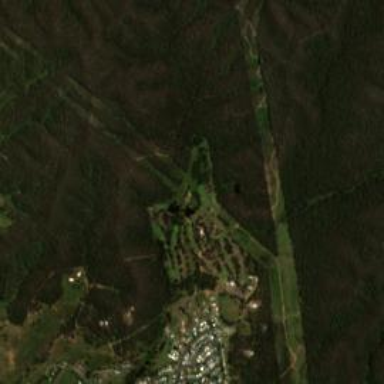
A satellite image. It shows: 9-hole golf course in leisure land setting.